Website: bh-photo
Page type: cart
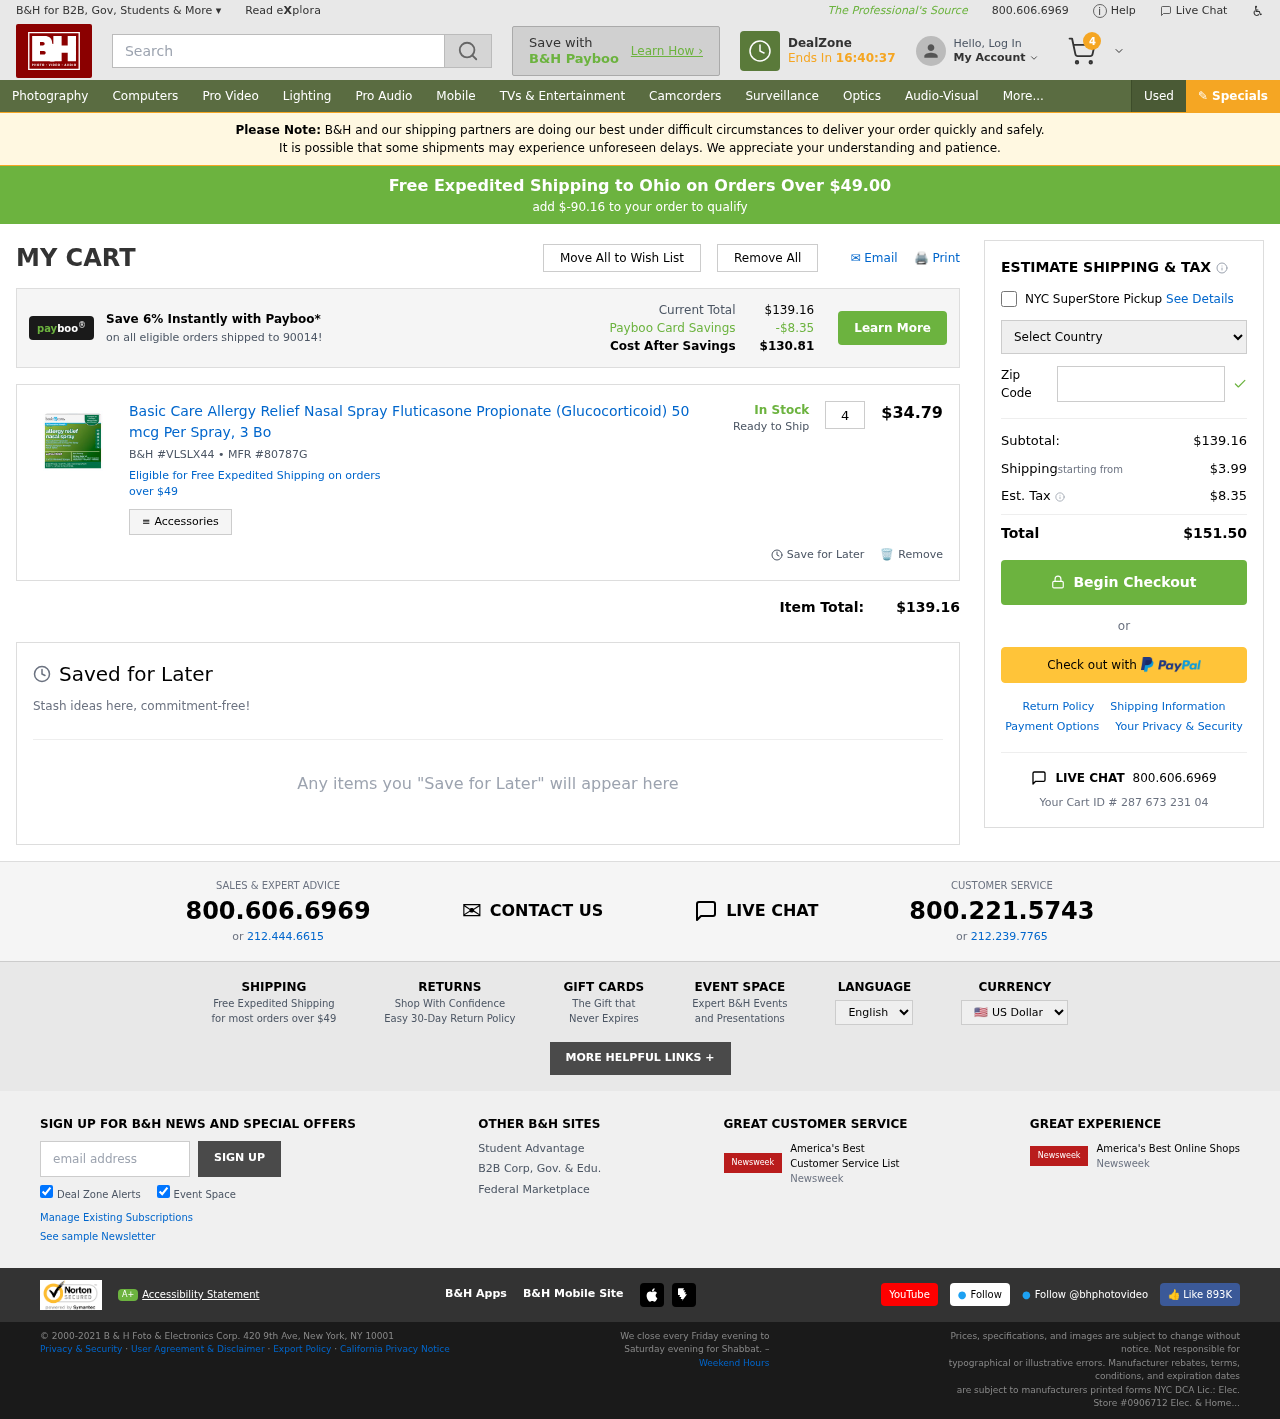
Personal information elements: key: PII_COUNTRY
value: United States
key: PII_POSTCODE
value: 90014
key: PII_STATE
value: Ohio
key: PII_POSTCODE2
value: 90014
Product elements: key: PRODUCT1_NAME
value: Basic Care Allergy Relief Nasal Spray Fluticasone Propionate (Glucocorticoid) 50 mcg Per Spray, 3 Bo
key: PRODUCT1_PRICE
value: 34.79
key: PRODUCT1_QUANTITY
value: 4
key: PRODUCT1_SKU
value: VLSLX44
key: PRODUCT1_MFR
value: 80787G
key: PRODUCT1_AVAILABILITY
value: In Stock
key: PRODUCT1_SHIP_STATUS
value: Ready to Ship
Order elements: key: ORDER_NUM_ITEMS
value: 4
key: FREE_SHIPPING_THRESHOLD
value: $-90.16
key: ORDER_SUBTOTAL
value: $139.16
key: ORDER_SHIPPING_COST
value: $3.99
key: ORDER_TAX
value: $8.35
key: ORDER_TOTAL
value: $151.50
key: ORDER_ID
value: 287 673 231 04
Search elements: key: HEADER_SEARCH
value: Search
Other elements: key: PAYBOO_SAVINGS
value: -$8.35
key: COST_AFTER_SAVINGS
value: $130.81